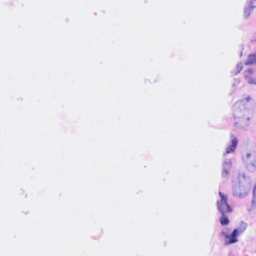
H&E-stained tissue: Breast